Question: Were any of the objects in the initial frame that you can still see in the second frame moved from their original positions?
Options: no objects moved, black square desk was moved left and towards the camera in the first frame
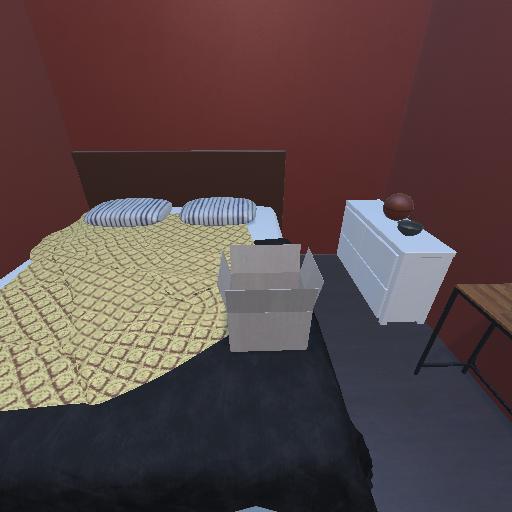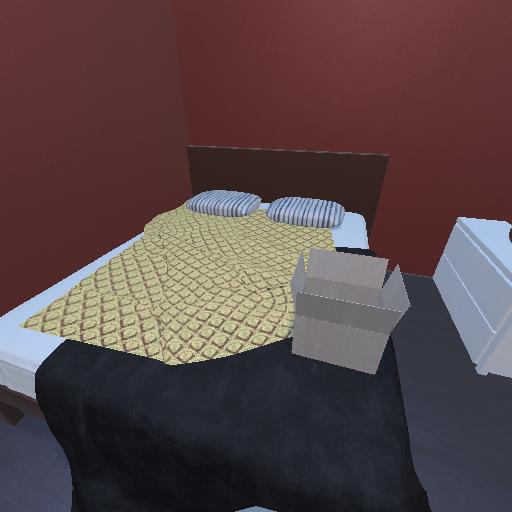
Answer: no objects moved